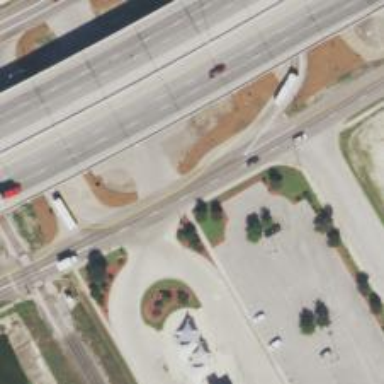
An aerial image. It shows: Secondary road with asphalt surface and frontage road.